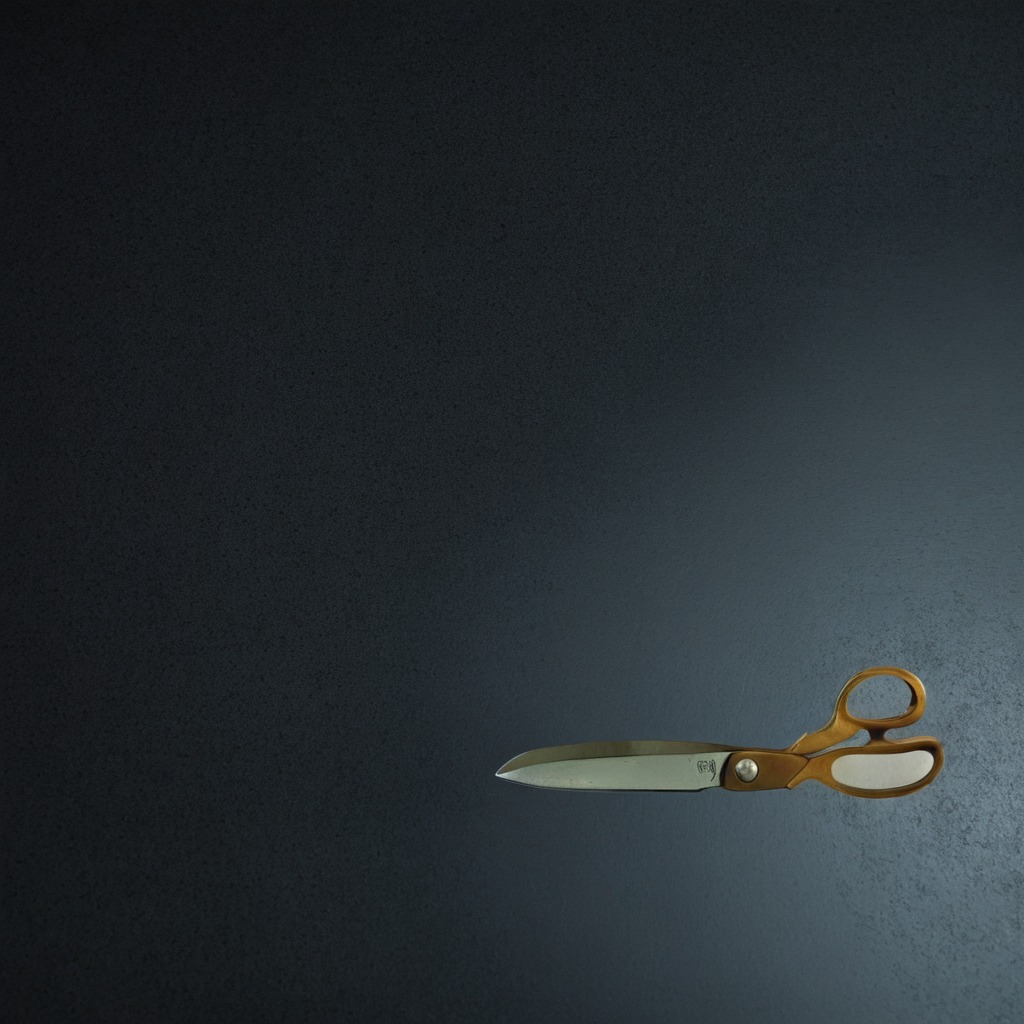
A scissor lying on a clean granite table inside a workshop at night dim ambient light soft shadows worn but